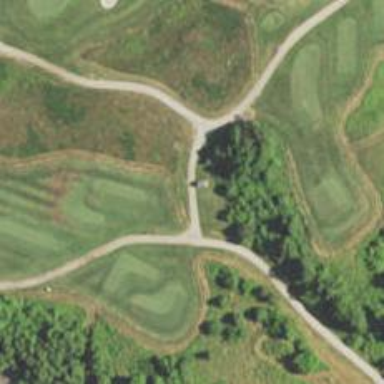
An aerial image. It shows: Path designated for golf carts.